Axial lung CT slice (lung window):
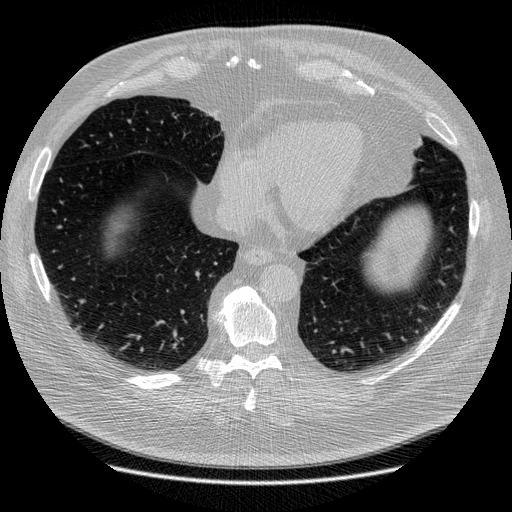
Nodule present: no